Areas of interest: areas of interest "Educational"
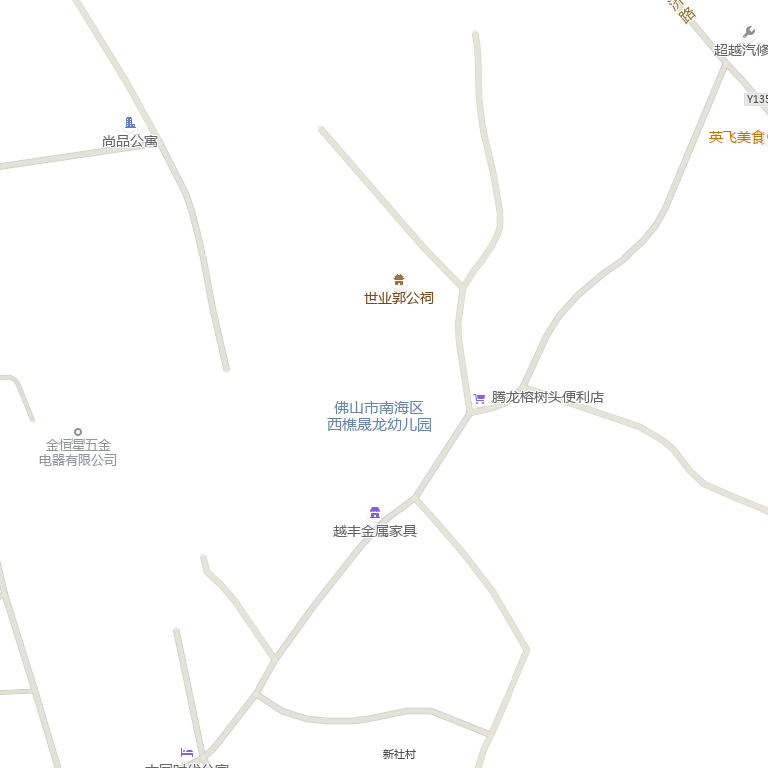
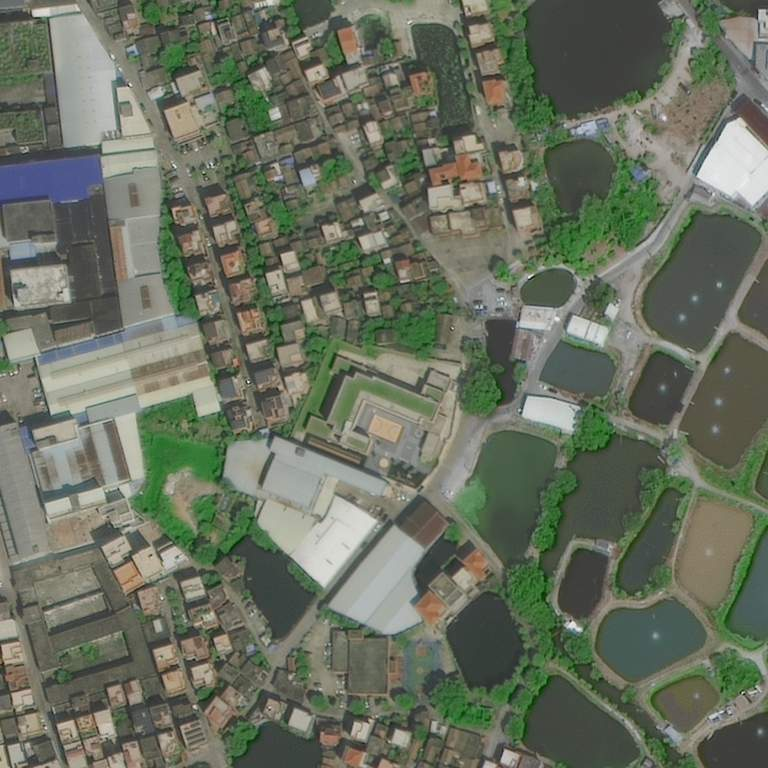